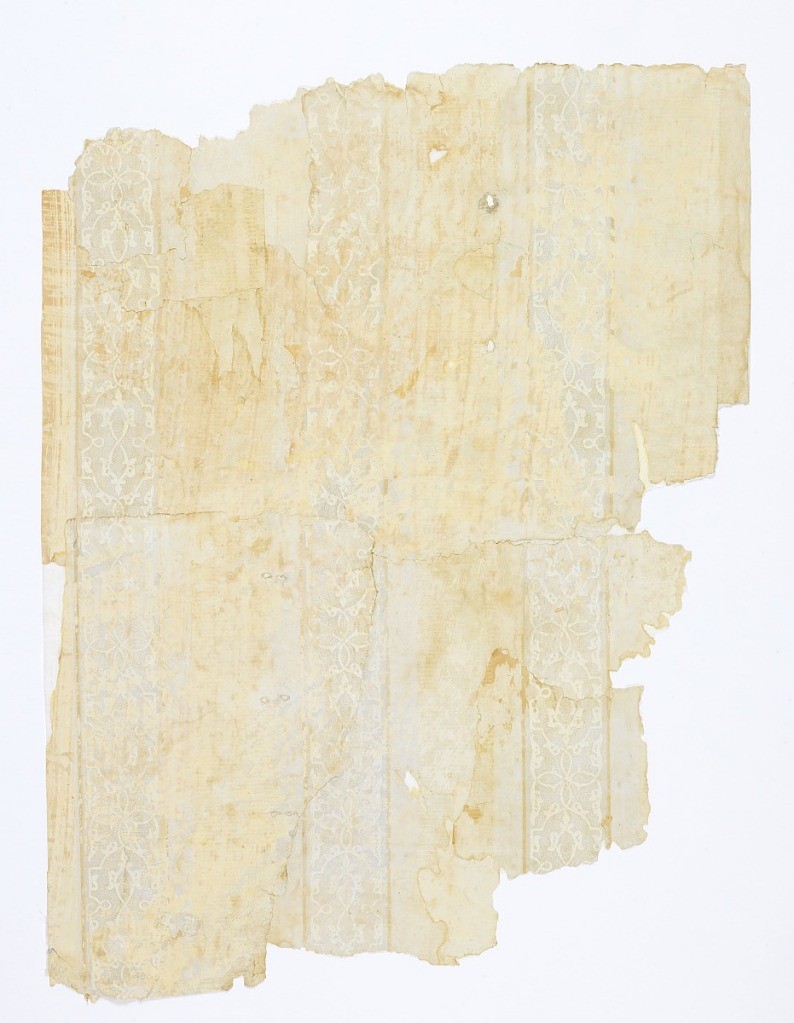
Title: Sidewall
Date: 1835–50
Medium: Block-printed
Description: Four sidewall layers removed from parlor wall, Creedmoor Farm.  Top layer is very abraded, with three vertical pilaster stripes.